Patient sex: M
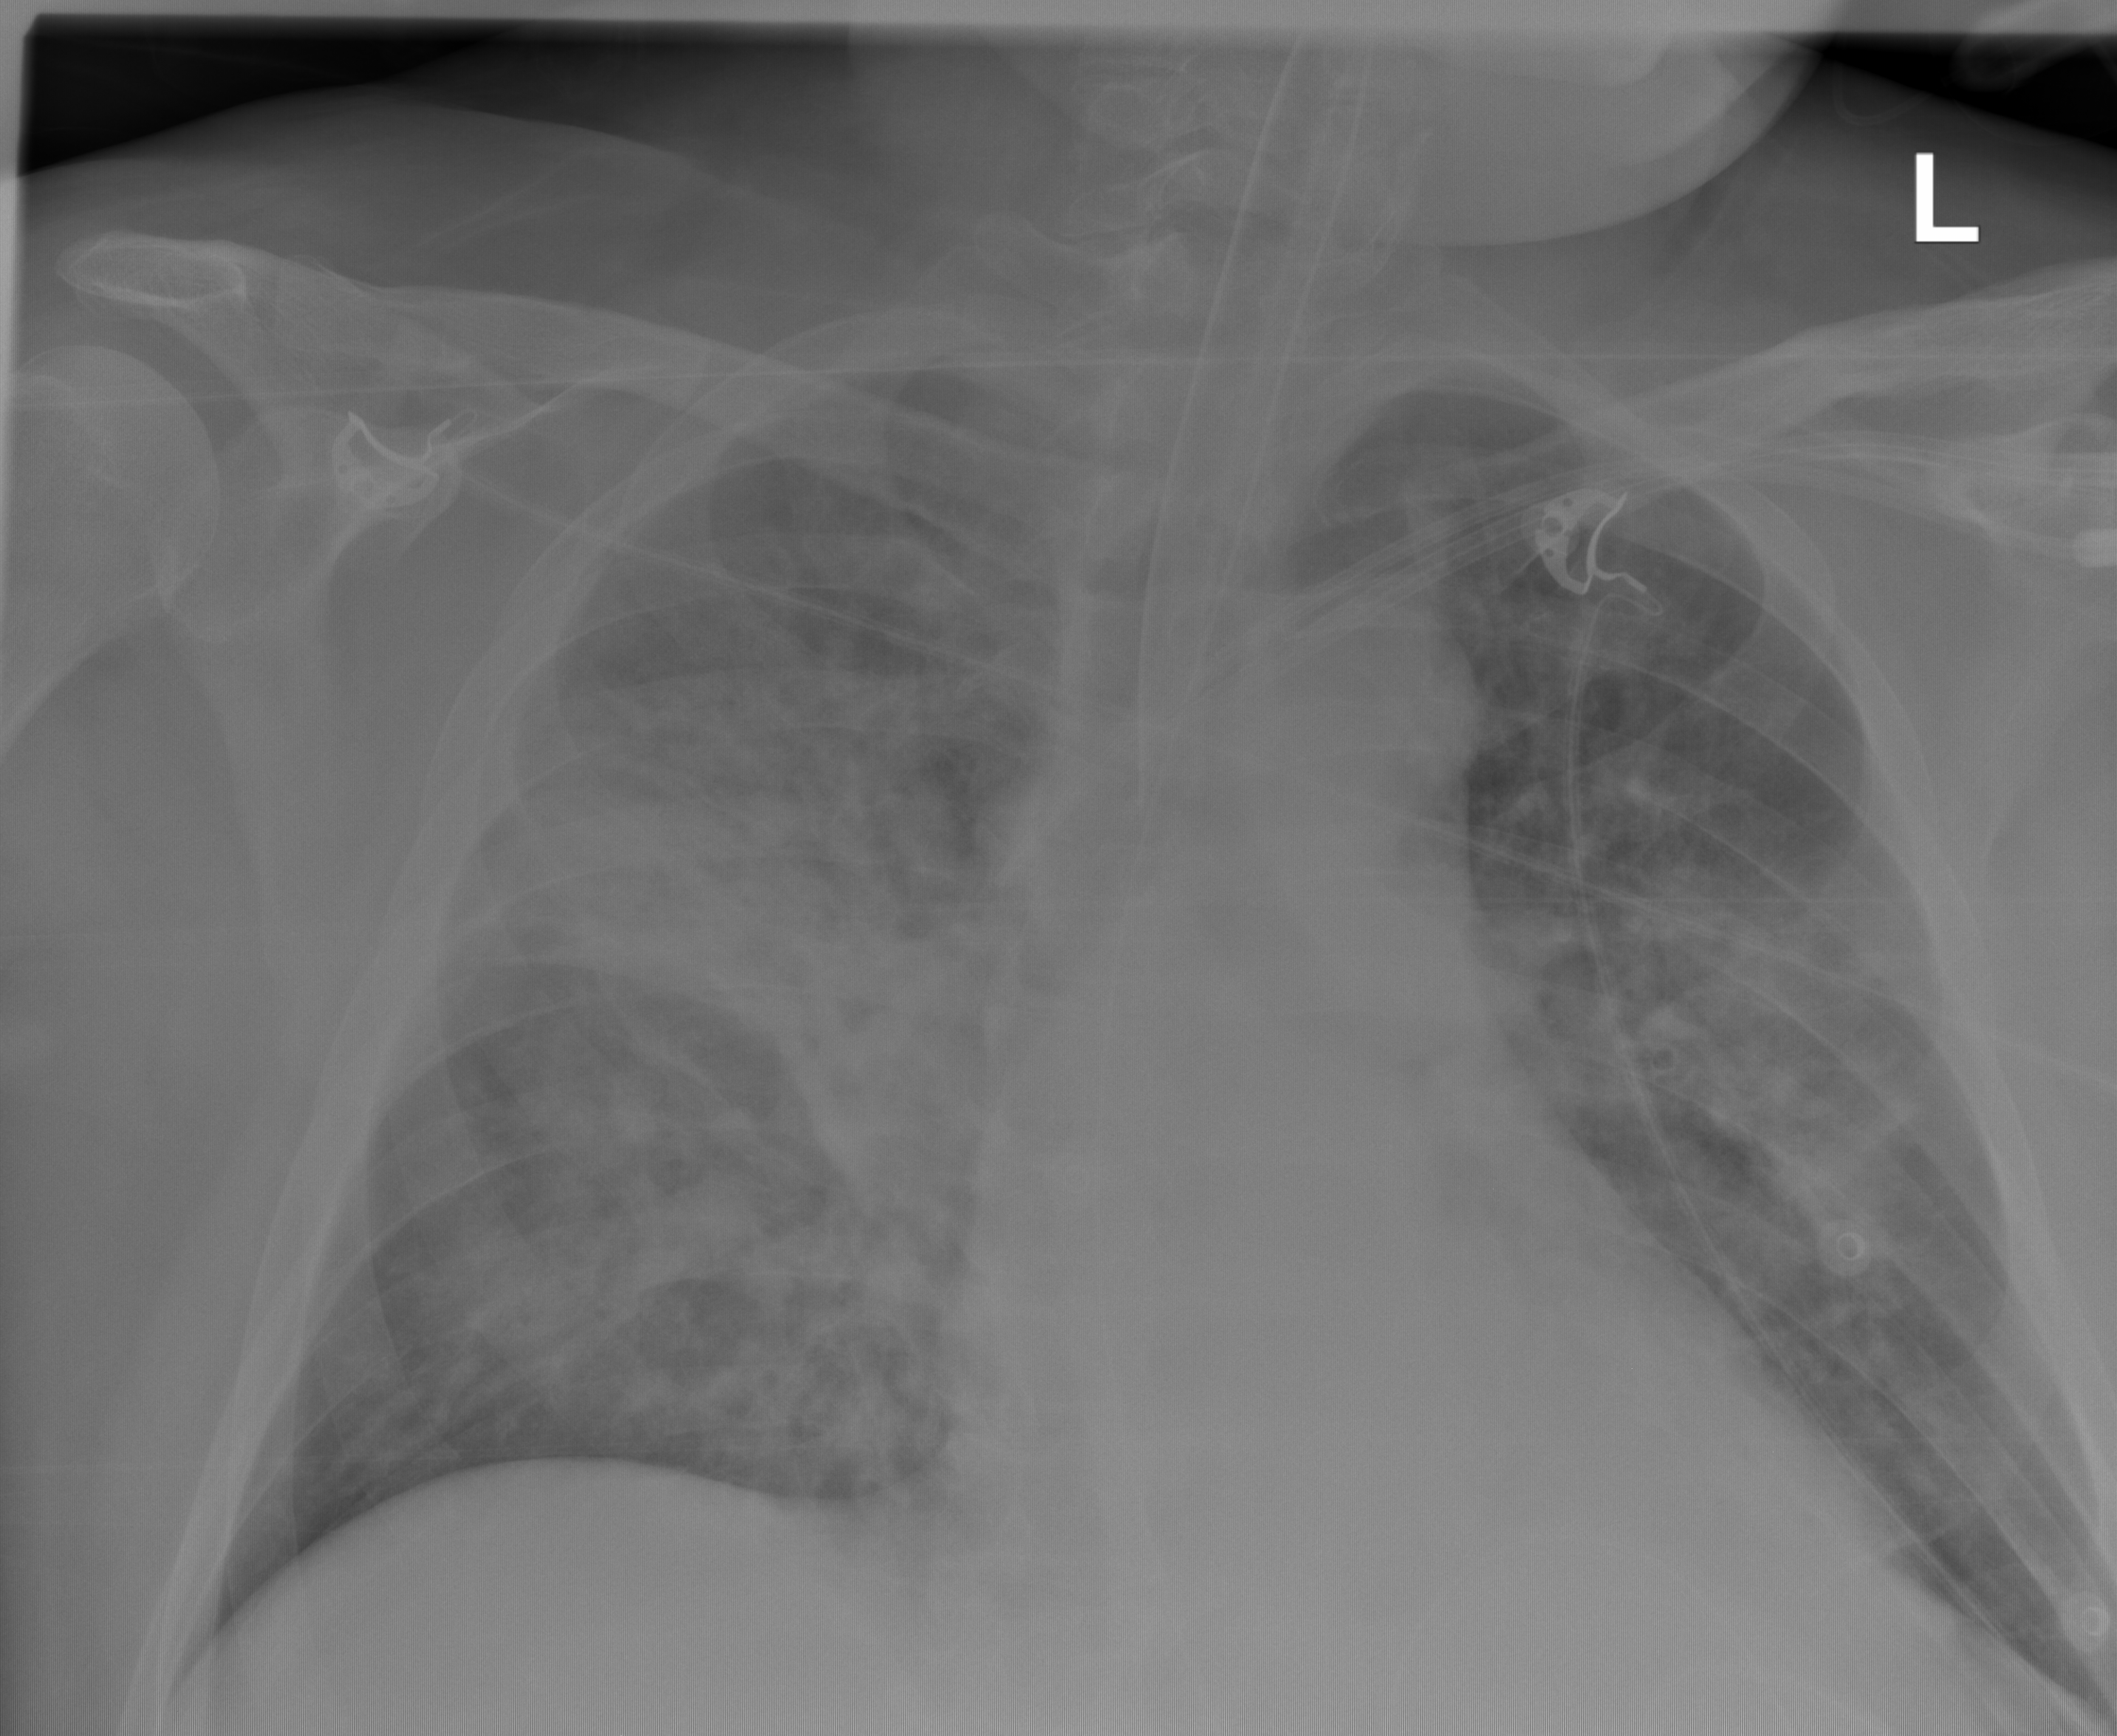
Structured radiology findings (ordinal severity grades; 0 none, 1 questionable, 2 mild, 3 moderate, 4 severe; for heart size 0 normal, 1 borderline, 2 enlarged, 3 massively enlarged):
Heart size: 0
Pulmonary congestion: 1
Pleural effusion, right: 0
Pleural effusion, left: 0
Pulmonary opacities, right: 3
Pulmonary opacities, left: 2
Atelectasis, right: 2
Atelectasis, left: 2